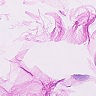
Metastatic tissue present: no